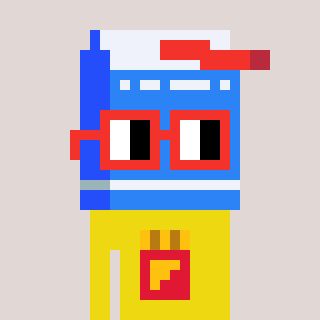
a pixel art character with square red glasses, a milk-shaped head and a yellow-colored body on a warm background